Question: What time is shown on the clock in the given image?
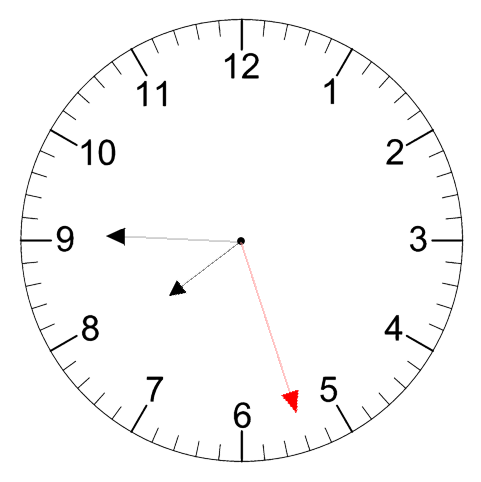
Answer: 07:45:27